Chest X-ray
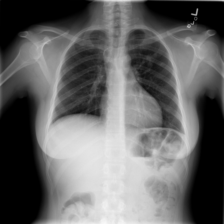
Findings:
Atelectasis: negative
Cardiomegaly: negative
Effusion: negative
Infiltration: negative
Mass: negative
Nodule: negative
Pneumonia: negative
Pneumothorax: negative
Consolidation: negative
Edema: negative
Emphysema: negative
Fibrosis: negative
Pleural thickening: negative
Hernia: negative